Aerial crown-view tile of a tropical tree (Barro Colorado Island, Panama), acquired 20250217:
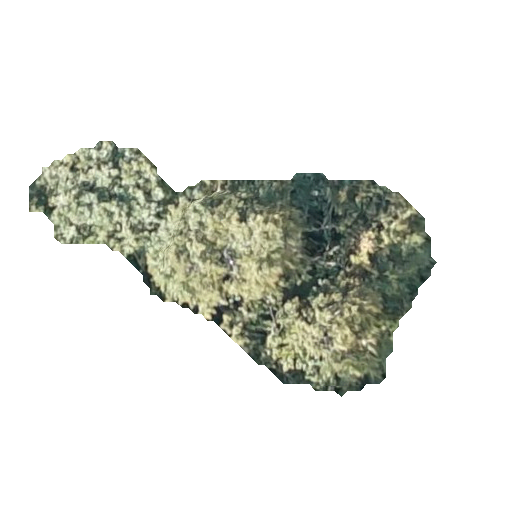
Species: Luehea seemannii
GBIF accepted scientific name: Luehea seemannii
Crown area: 82.723 m²